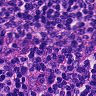
Metastatic tissue present: yes